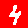
Digit: 4